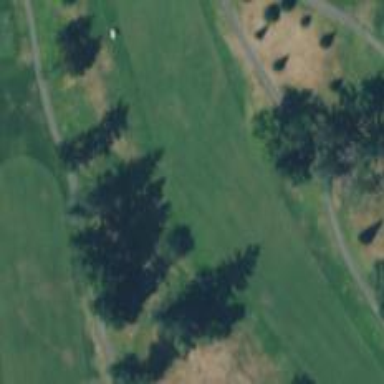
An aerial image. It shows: View of golf hole.